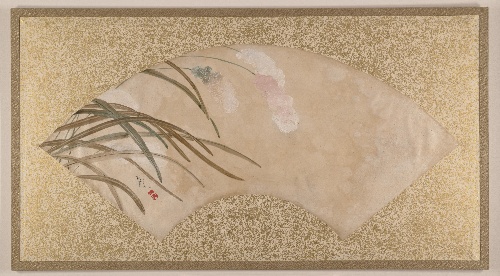
Artist: Shibata Zeshin
Artist bio: Japanese, 1807–1891
Date: late 19th century
Object type: Fan mounted as an album leaf
Classification: Paintings
Medium: Fan painting mounted as album leaf; tempera on paper
Culture: Japan
Period: Meiji period (1868–1912)
Dimensions: Overall: 13 x 23 5/8 in. (33 x 60 cm)
Image: 7 1/2 x 20 7/8 in. (19.1 x 53 cm)
Department: Asian Art
Credit line: Purchase, Gifts, Bequests, and Funds from various donors, by exchange, 1952
Accession year: 1952
Repository: Metropolitan Museum of Art, New York, NY
Tags: Flowers